Question: I want to check each of the 'age' from a file named "2". This "2" file contains ages and is formatted in the following way:
- - - - -
The code I have written to do this is below, but it returns an error:

'''
data_register = importdata('DATA/2')
for i = 1:700
year=data_register(i);
age=2014-year(i);
B22(A22<=1)=1;
B22(A22>1&A22<50)=-1;
B22(A22>=50)=1;
D22(i)=B22';
end
feature22= D22'
'''
What am I doing wrong?
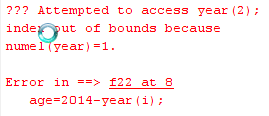
Answer: The reason why is because 'year' is only a single element. When you move to the next iteration, you are traversing out of bounds as 'year' is just a single element but you are trying to access the non-existent second element.
The reason why 'year' is a single element is due to the 'year = data_register(i)' assignment. You need to change the 'age' assignment to the following:
'''
age = 2014 - year;
'''
## Aside
Your 'for' loop doesn't make any sense to me. I'm not sure why you are using 'age' when you aren't using it in the statements that follow it. What is 'A22'? 'B22'? Is it related to 'age'? How are these being calculated?